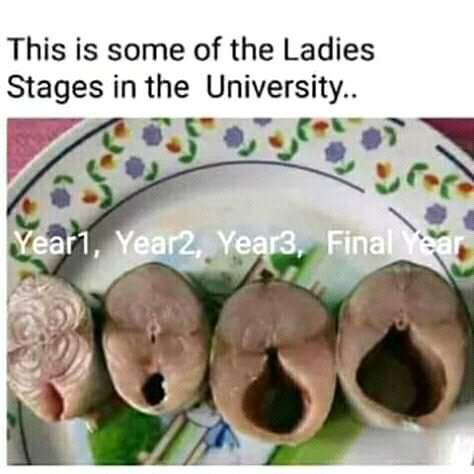
Caption: This is some of the Ladies Stages in the University     Year1 ,   Year2   , Year3 ,   Final Year
Label: hate